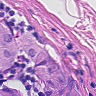
Metastatic tissue present: yes